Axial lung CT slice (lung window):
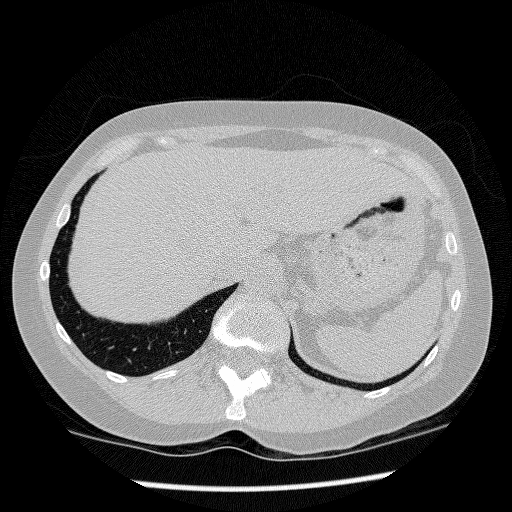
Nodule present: no